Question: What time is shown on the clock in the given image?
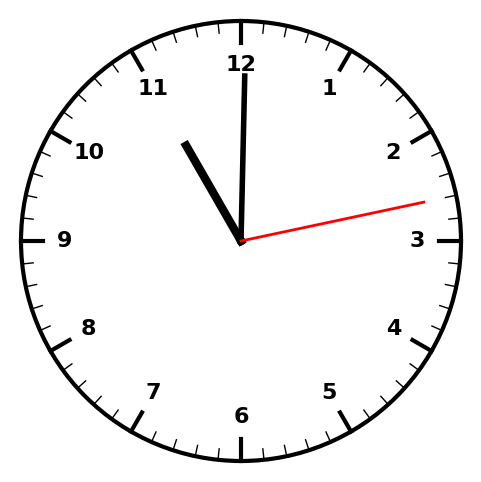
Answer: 11:00:13